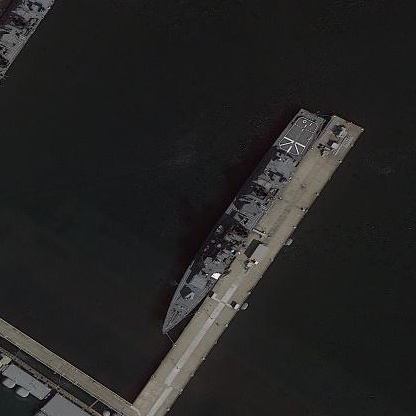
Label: cruiser